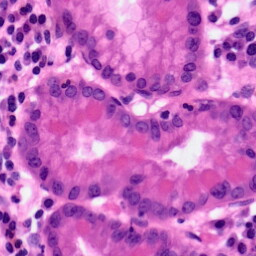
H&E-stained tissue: Pancreatic